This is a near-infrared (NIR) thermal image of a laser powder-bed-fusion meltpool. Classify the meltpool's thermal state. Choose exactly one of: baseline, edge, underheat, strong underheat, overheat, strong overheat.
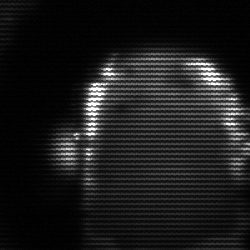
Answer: baseline